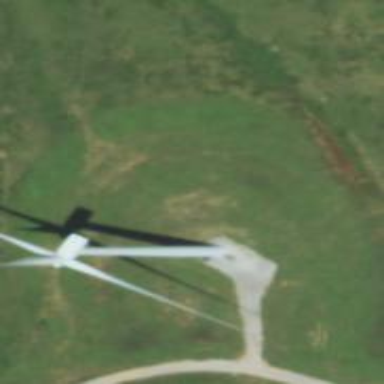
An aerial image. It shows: Wind generator using horizontal axis wind turbines.